Interaction volume radius: 5 \u00c5
Interaction volume height: 25 \u00c5
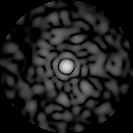
Disorder parameter: 0.8696